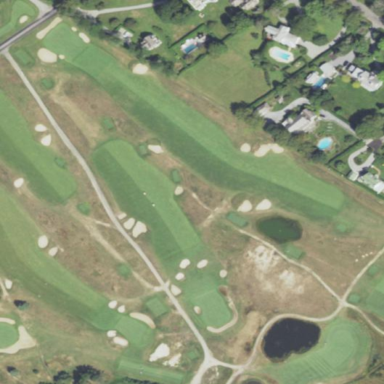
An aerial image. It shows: Golf fairway surrounded by grass.